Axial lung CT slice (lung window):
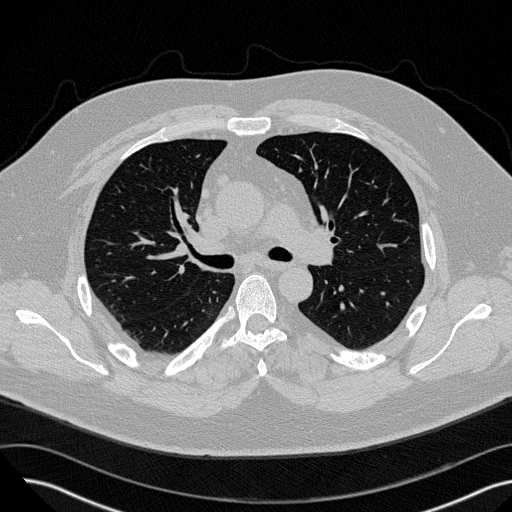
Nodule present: no